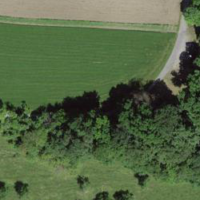
EUNIS habitat code: 25
Species observed at this site:
Chorthippus biguttulus
Polygonum aviculare